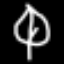
Label: leaf